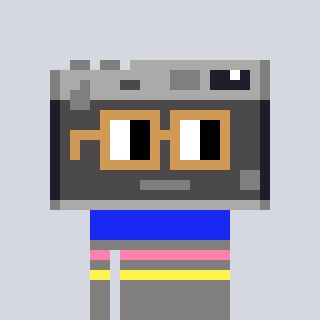
a pixel art character with square brown glasses, a camera-shaped head and a bluegrey-colored body on a cool background